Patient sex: M
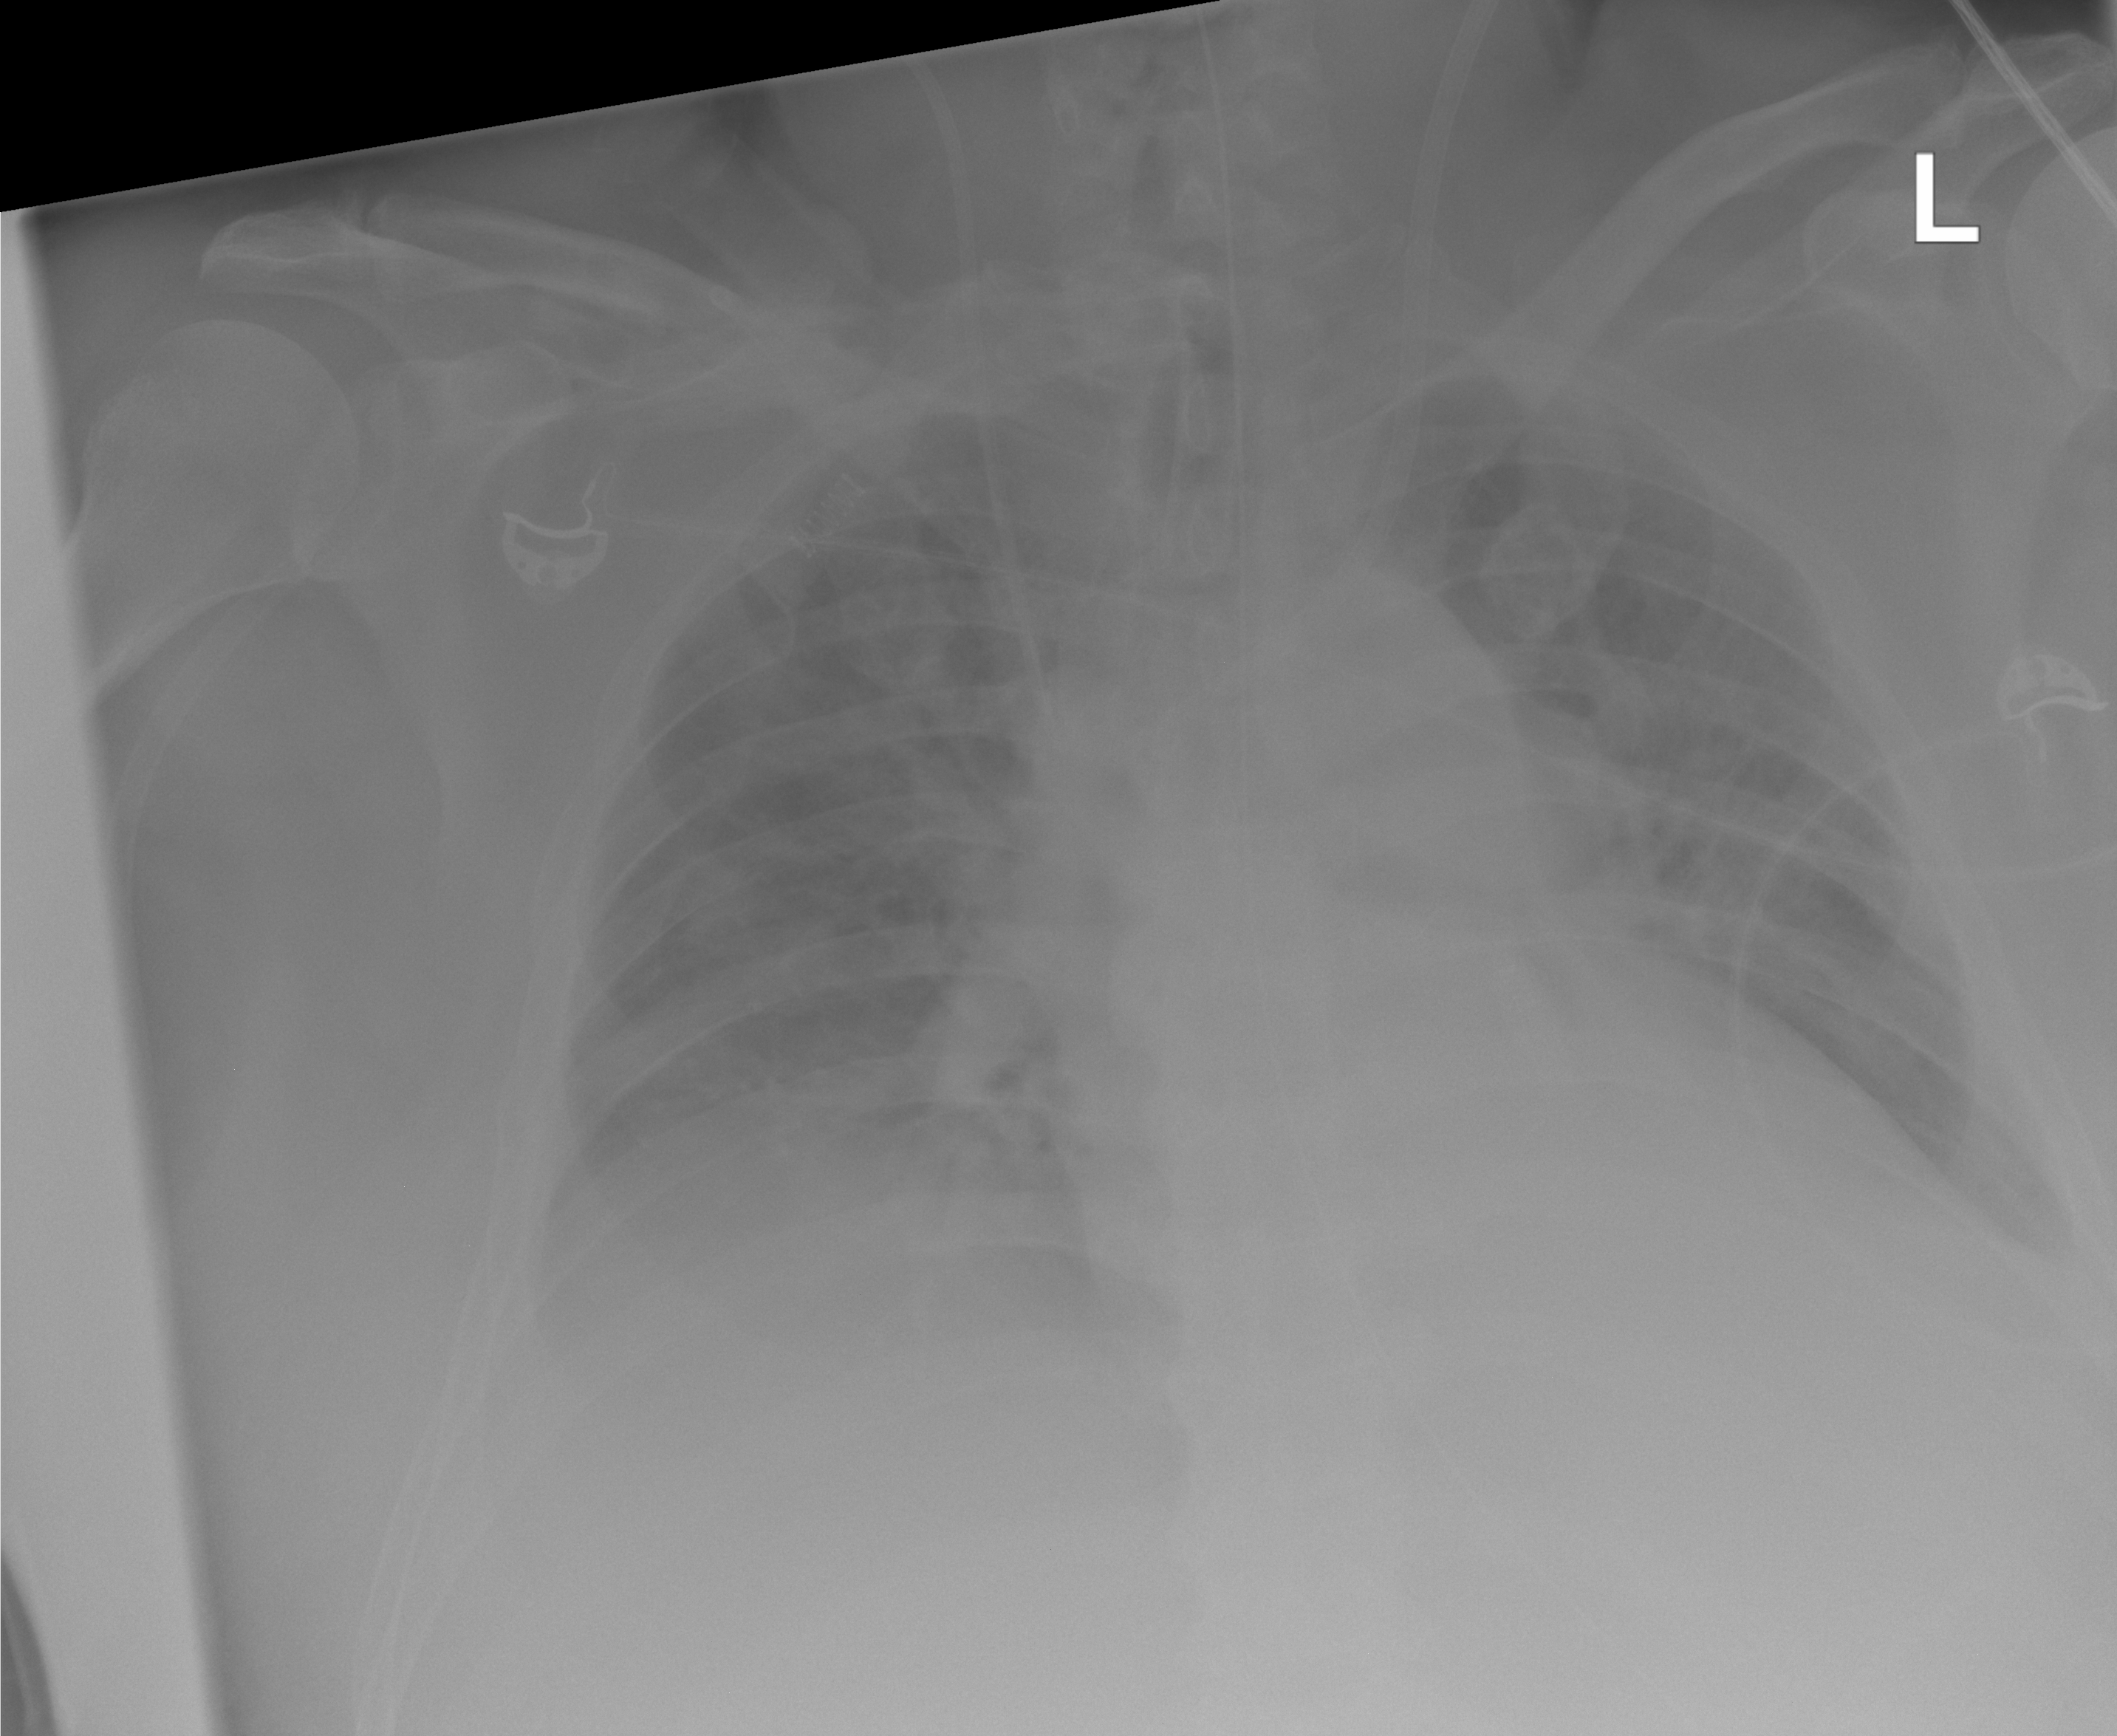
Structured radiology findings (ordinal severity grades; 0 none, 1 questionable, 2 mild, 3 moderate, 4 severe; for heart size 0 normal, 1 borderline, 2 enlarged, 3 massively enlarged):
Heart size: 2
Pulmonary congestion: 2
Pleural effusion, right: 2
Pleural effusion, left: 0
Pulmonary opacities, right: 2
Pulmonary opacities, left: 2
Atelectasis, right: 2
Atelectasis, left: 0